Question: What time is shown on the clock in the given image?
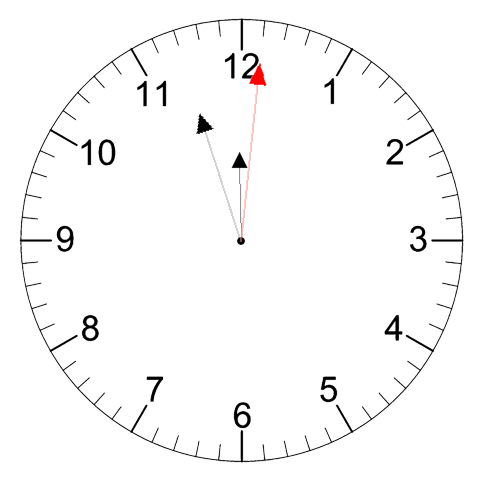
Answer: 11:57:01